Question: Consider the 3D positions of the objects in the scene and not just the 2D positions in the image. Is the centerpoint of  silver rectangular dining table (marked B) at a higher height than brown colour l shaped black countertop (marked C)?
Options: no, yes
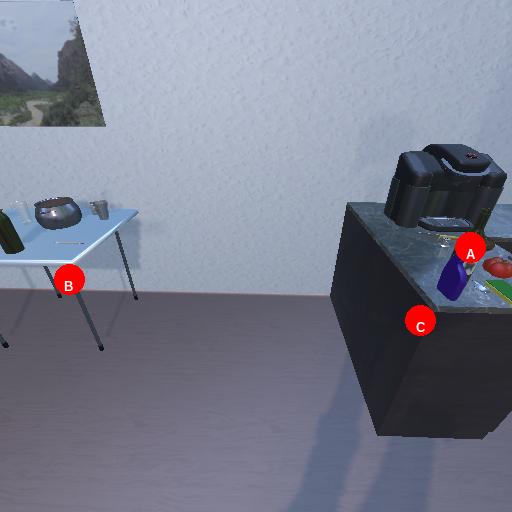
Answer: no